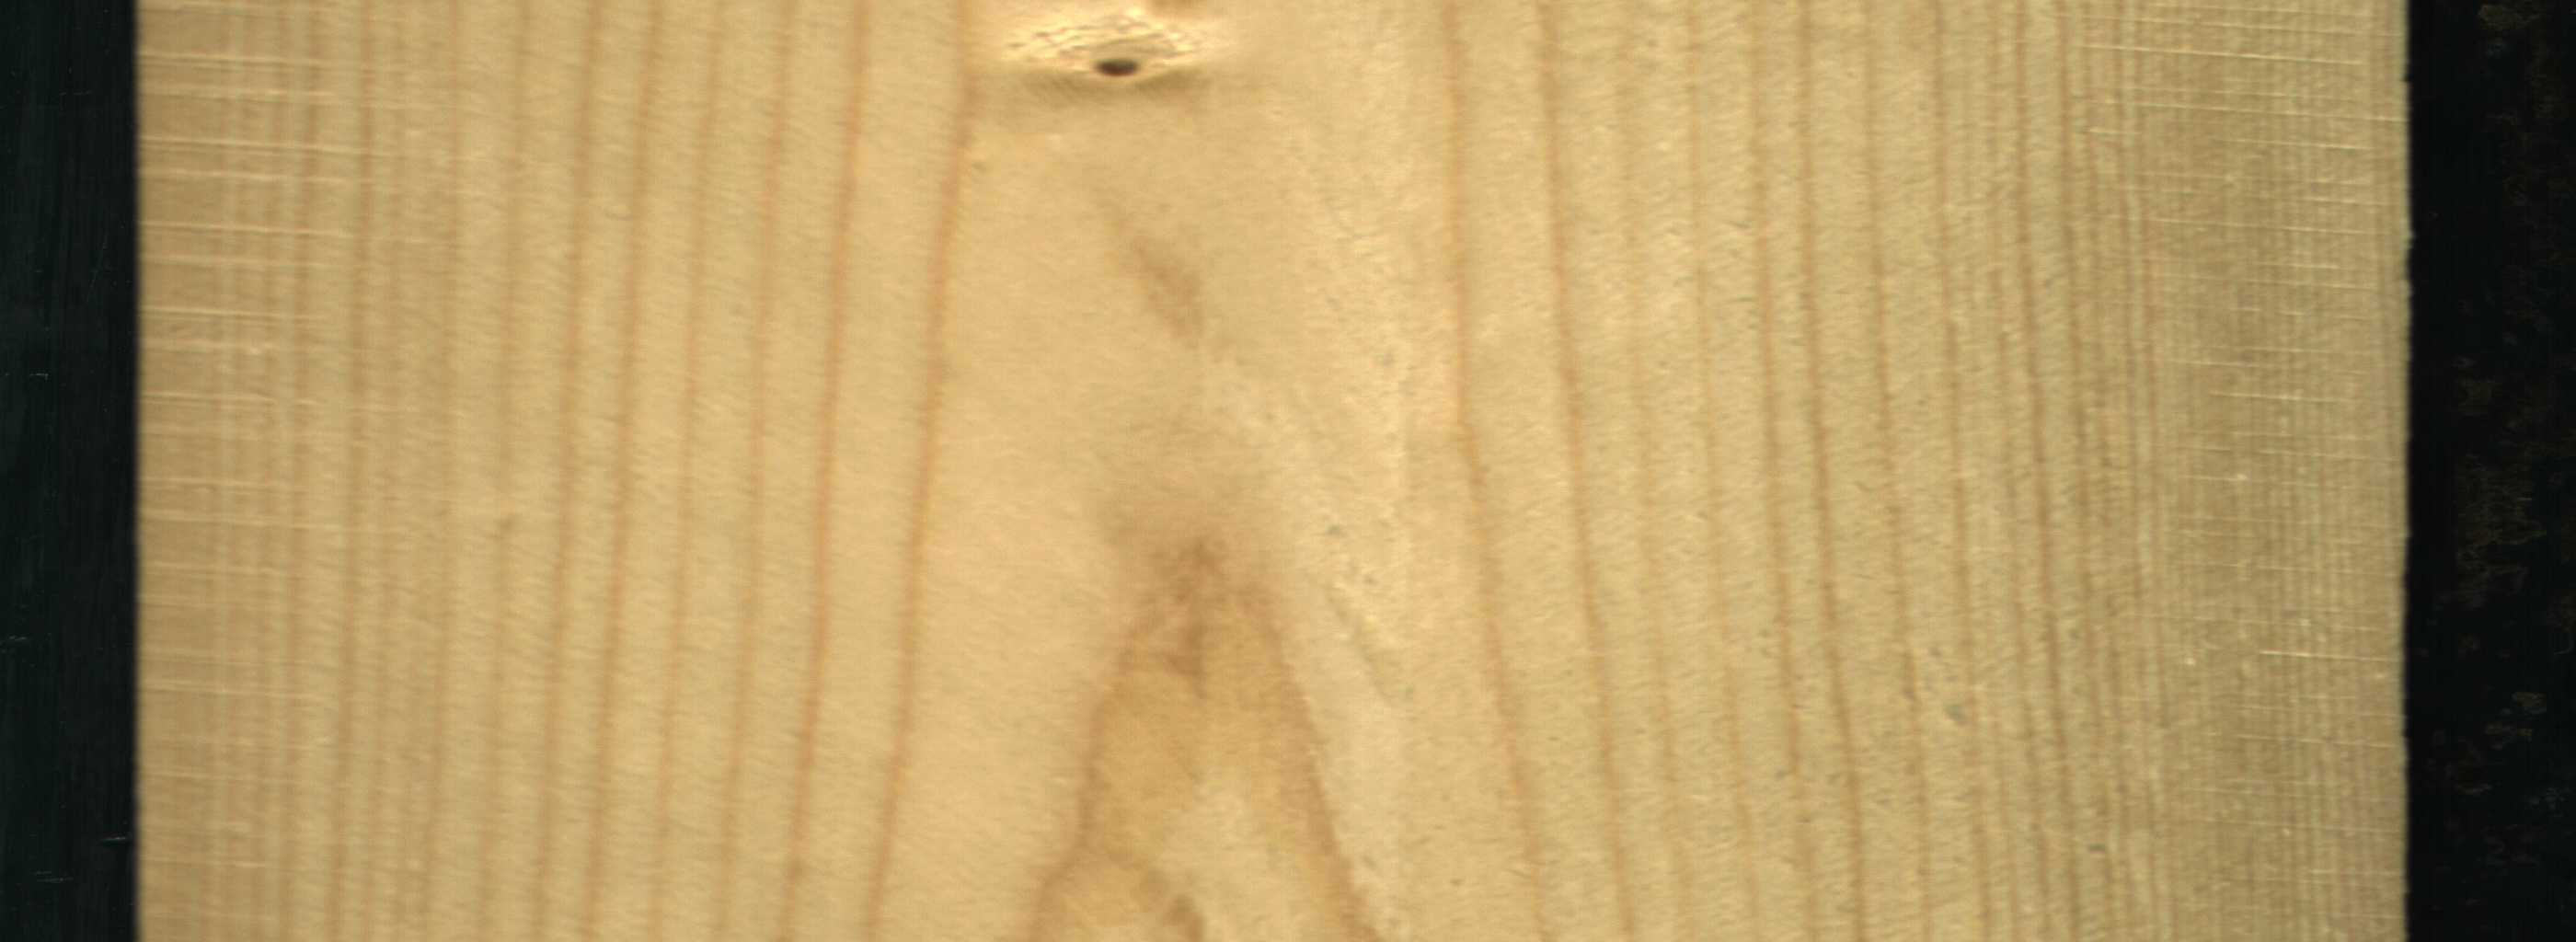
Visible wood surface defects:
Live_Knot